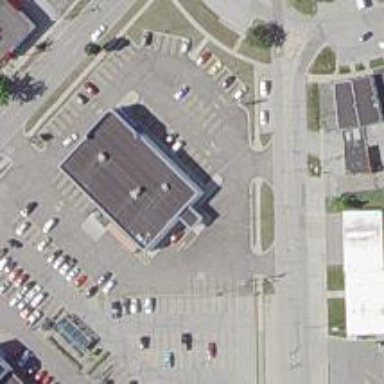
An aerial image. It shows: Pharmacy providing healthcare services.